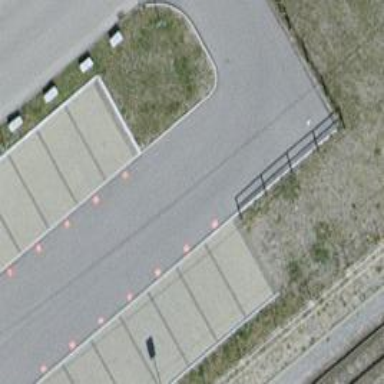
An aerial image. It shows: Parking area specifically designed for train park and ride services. The surface is designated for this purpose.